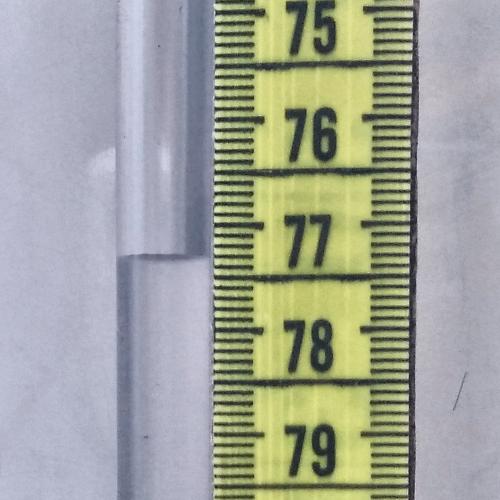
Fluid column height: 77.3 cm